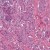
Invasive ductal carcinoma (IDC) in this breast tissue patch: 1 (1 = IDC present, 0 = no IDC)